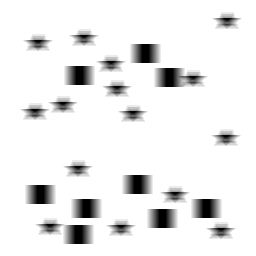
Squares: 9
Triangles: 0
Stars: 15
Total shapes: 24